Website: apple-inc
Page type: review-order
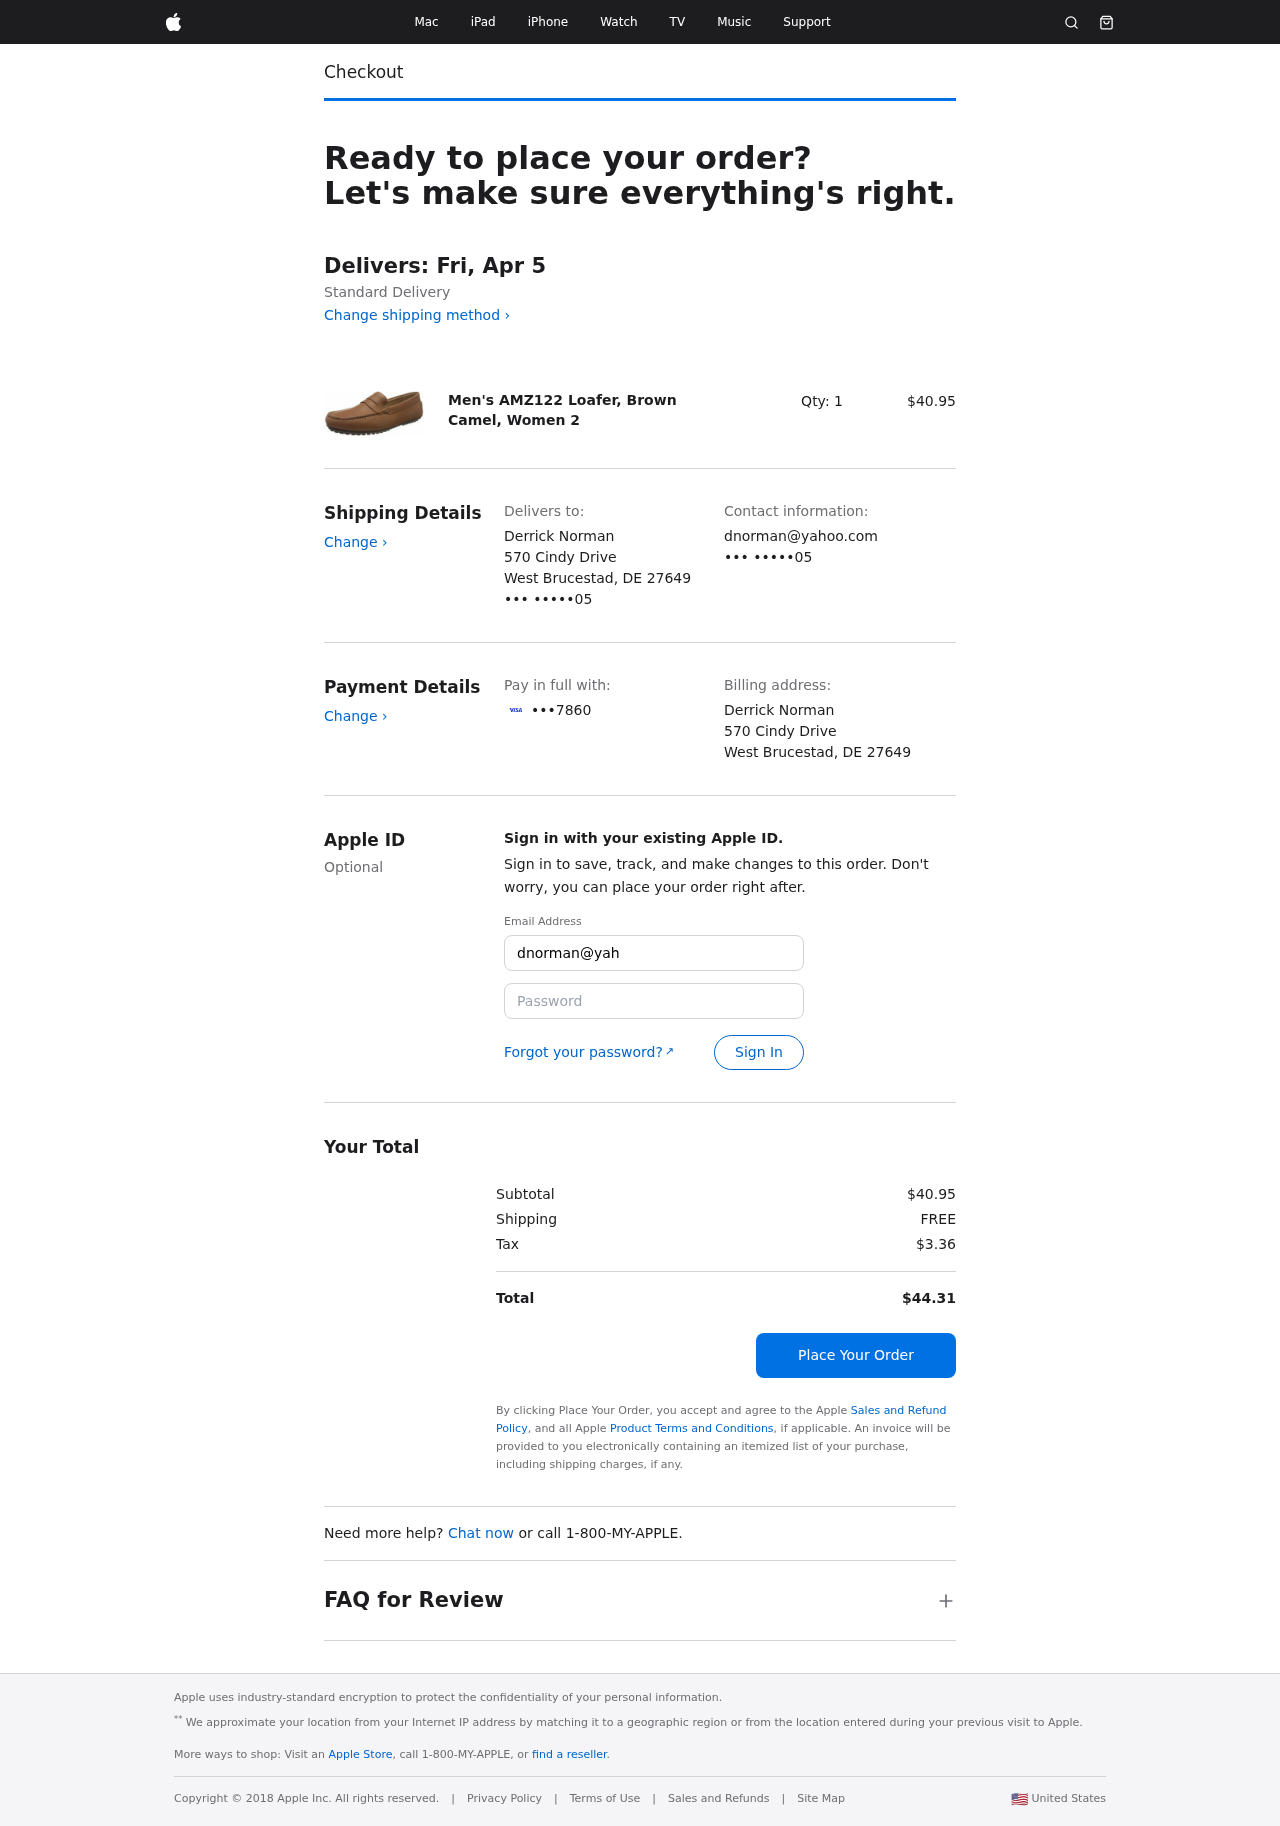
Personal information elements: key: PII_CARD_LAST4
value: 7860
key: PII_CITY_STATE_ZIP
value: West Brucestad, DE 27649
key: PII_EMAIL3
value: dnorman@yahoo.com
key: PII_FULLNAME
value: Derrick Norman
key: PII_PHONE_SUFFIX
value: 05
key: PII_STREET
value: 570 Cindy Drive
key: PII_EMAIL2
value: dnorman@yahoo.com
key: PII_PHONE_SUFFIX2
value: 05
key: PII_FULLNAME2
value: Derrick Norman
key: PII_CITY
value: West Brucestad
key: PII_STATE_ABBR
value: DE
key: PII_POSTCODE
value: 27649
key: PII_POSTCODE_FULL
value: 27649
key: PII_CITY_STATE
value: West Brucestad, DE
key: PII_POSTCODE_NUMERIC
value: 27649
Product elements: key: PRODUCT1_NAME
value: Men's AMZ122 Loafer, Brown Camel, Women 2
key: PRODUCT1_PRICE
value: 40.95
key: PRODUCT1_QUANTITY
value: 1
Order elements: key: ORDER_DELIVERY_DATE
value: Delivers: Fri, Apr 5
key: ORDER_SUBTOTAL
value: $40.95
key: ORDER_SHIPPING_COST
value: FREE
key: ORDER_TAX
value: $3.36
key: ORDER_TOTAL
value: $44.31